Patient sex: M
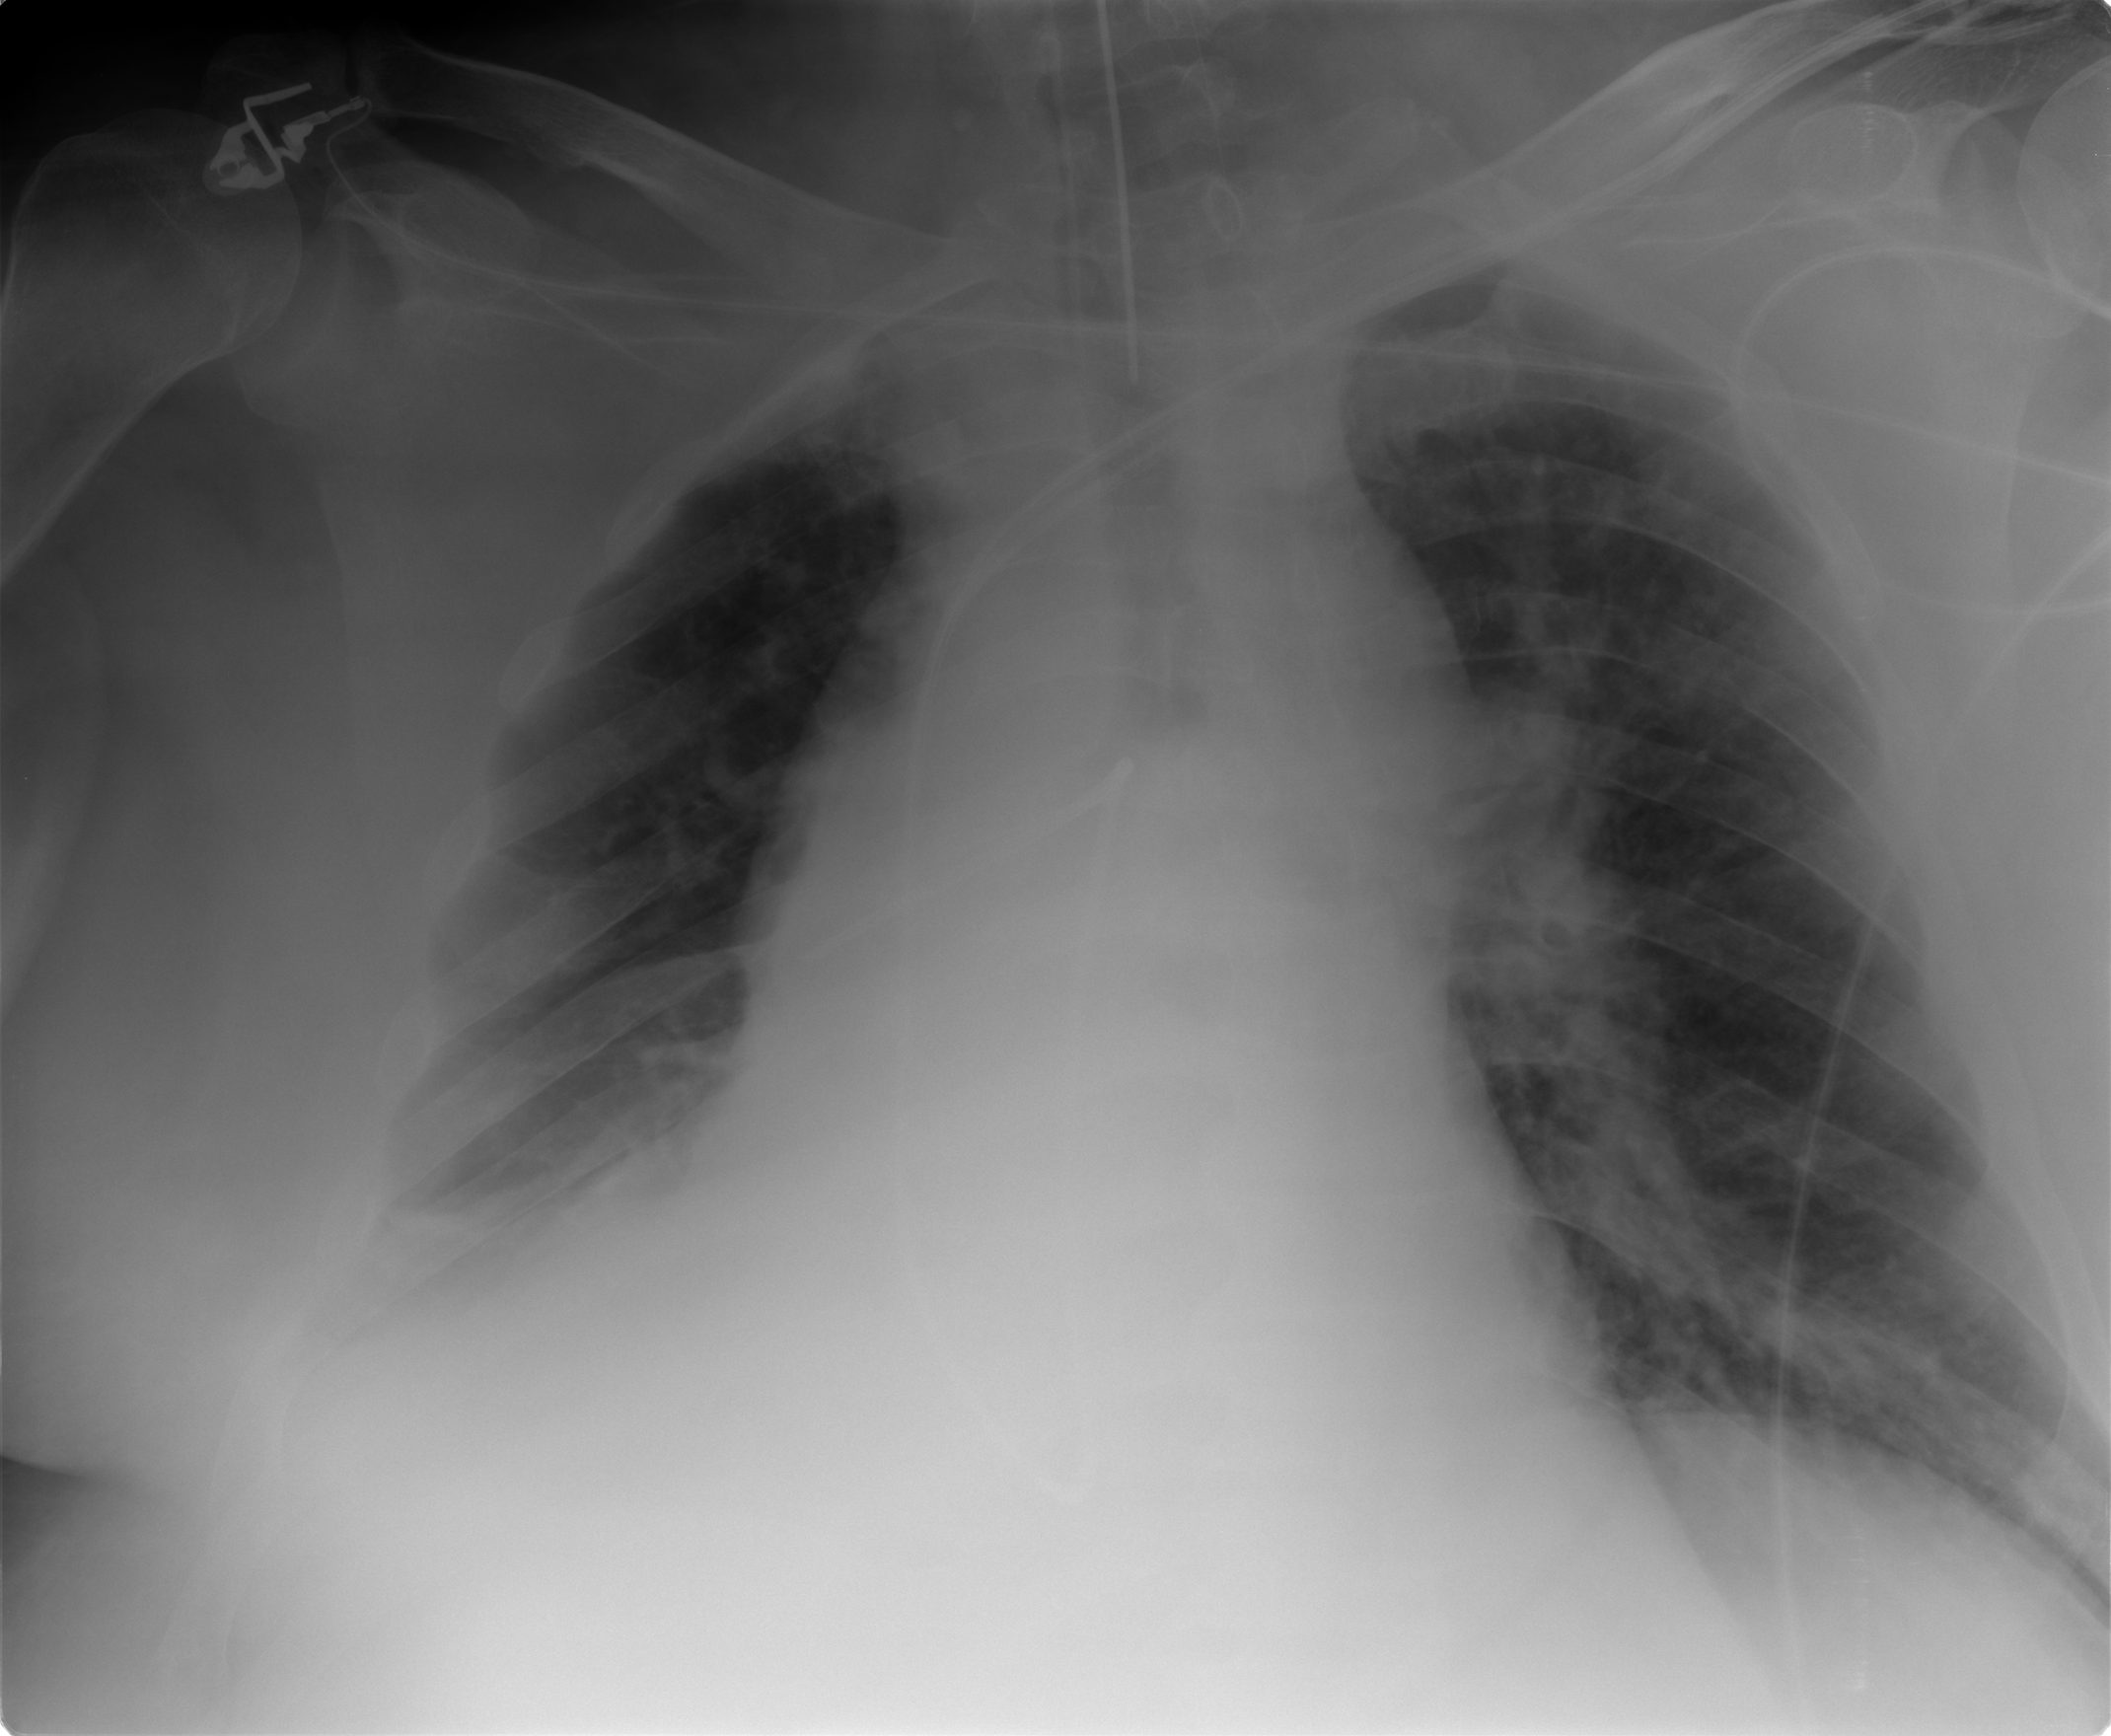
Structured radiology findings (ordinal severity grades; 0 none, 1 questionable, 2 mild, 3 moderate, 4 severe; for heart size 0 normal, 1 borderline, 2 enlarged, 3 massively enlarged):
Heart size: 2
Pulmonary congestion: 2
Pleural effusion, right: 2
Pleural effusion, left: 0
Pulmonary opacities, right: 0
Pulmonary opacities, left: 2
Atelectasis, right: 2
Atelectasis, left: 2